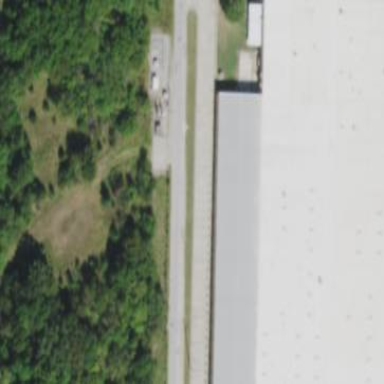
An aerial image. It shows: Industrial building.